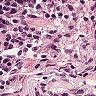
Metastatic tissue present: no